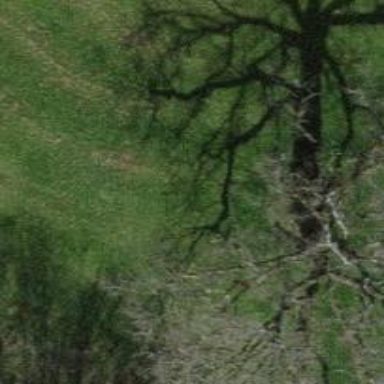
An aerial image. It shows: Single tag "natural: tree."